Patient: sex M, age 65
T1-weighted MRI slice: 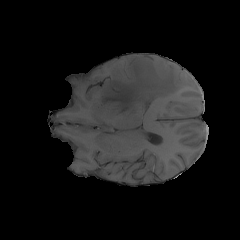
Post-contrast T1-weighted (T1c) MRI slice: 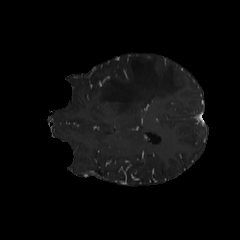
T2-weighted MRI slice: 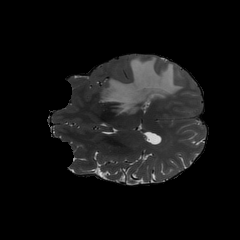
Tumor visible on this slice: yes
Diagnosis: Glioblastoma, IDH-wildtype
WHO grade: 4